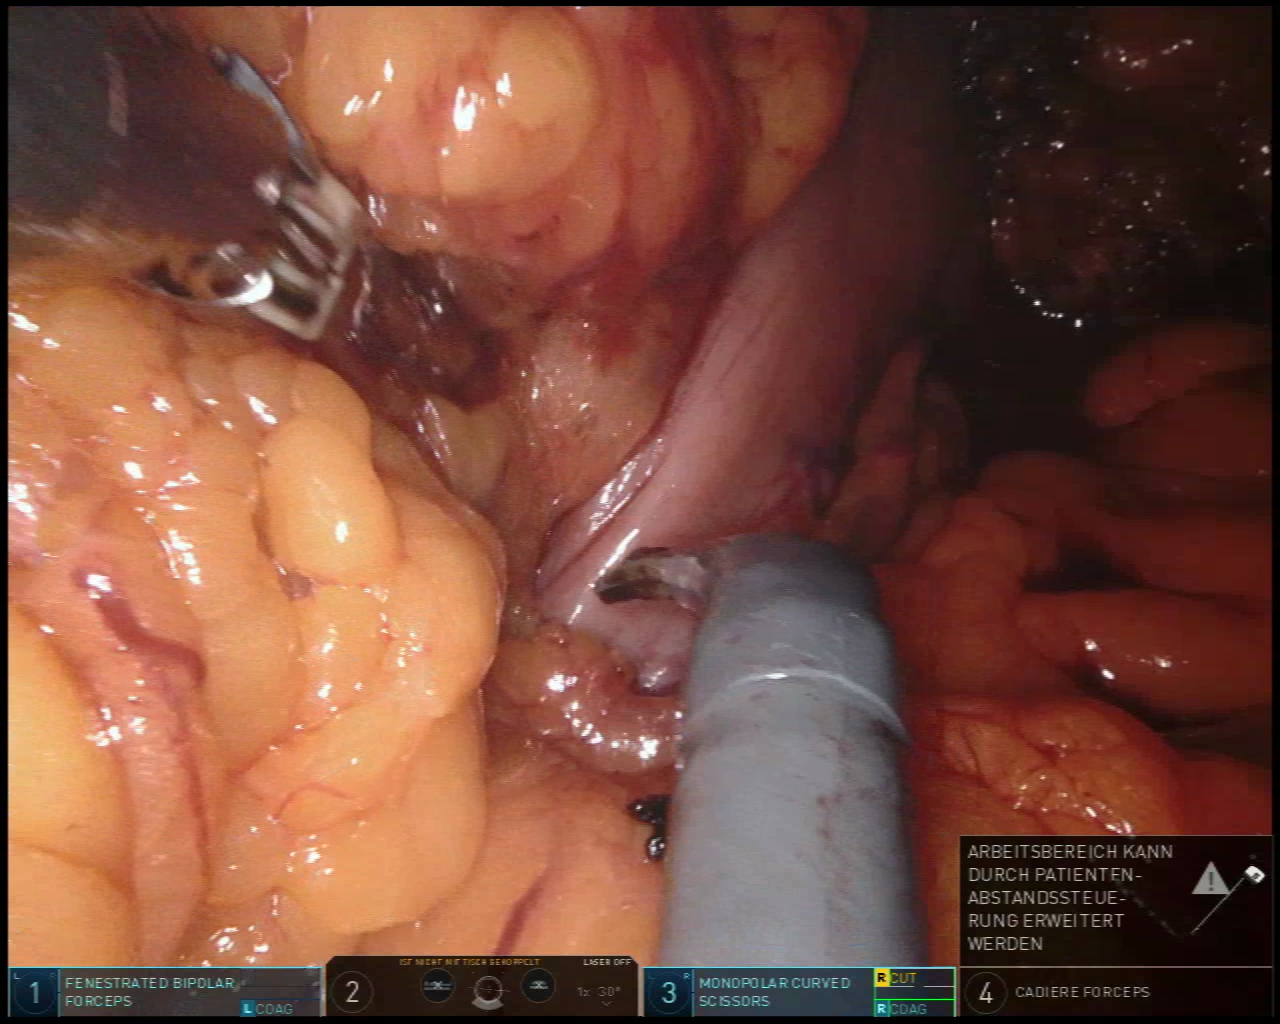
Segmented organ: stomach
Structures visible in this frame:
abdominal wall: no
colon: no
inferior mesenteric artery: no
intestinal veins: no
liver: no
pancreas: no
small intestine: no
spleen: no
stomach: yes
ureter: no
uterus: no
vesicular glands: no